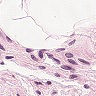
Metastatic tissue present: no